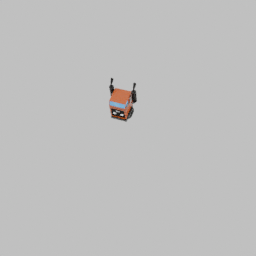
Label: mechanical